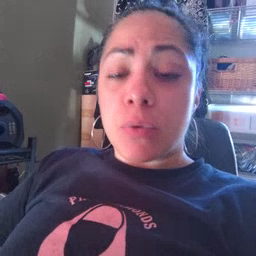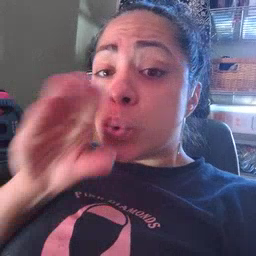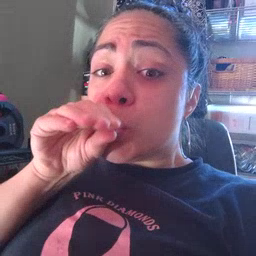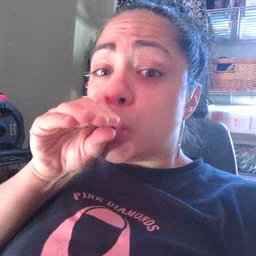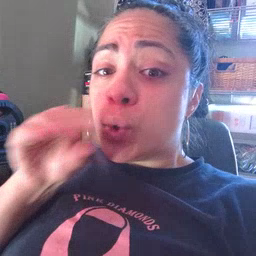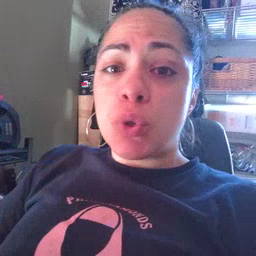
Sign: goose